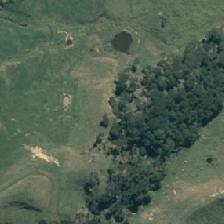
Land cover: manuka_kanuka